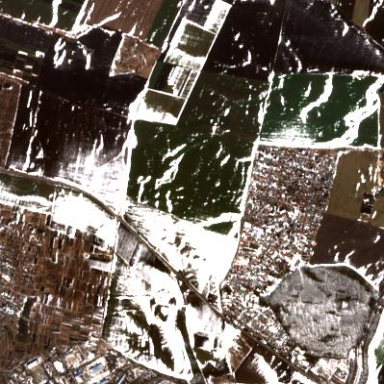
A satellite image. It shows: Picturesque farmland scene.